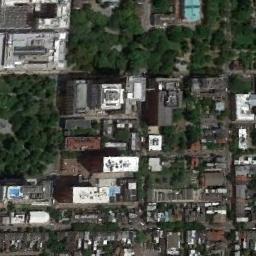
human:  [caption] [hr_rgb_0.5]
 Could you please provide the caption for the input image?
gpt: The commercial area is consist of many buildings next to the trees .

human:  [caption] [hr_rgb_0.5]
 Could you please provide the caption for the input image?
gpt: There are many densely arranged buildings and several roads and many trees in a business district .

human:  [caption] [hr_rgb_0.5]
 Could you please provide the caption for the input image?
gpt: A commercial area with some varied buildings and some groves of trees are next to the commercial area .

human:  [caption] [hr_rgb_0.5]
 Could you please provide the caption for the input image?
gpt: Houses come in all shapes and sizes .

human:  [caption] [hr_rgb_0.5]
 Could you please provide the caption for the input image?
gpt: There are many green trees and some buildings on a commercial area .